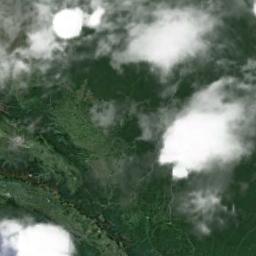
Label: cloud